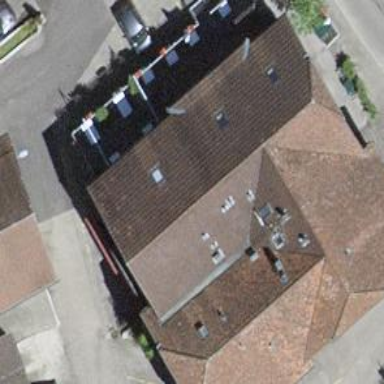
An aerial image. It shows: Restaurant.